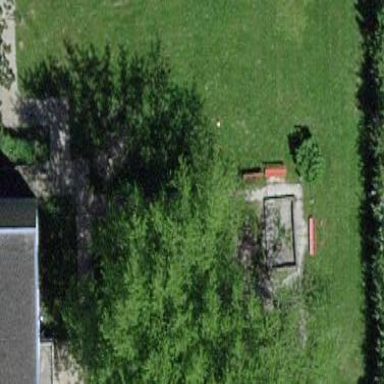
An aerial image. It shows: Playground area for leisure activities on the land.